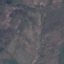
Label: HerbaceousVegetation